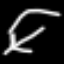
Label: leaf